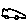
Label: car